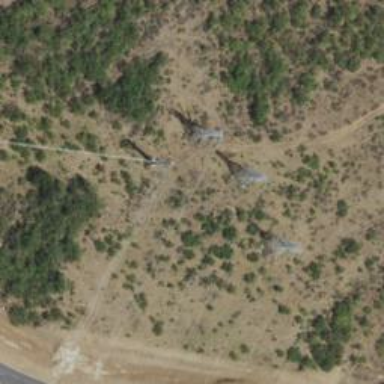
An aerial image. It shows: Tower with H-frame design.